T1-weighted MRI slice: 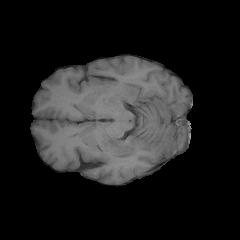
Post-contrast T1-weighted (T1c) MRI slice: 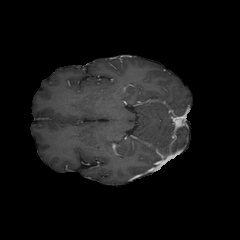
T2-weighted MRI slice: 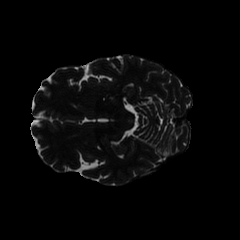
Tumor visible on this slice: no